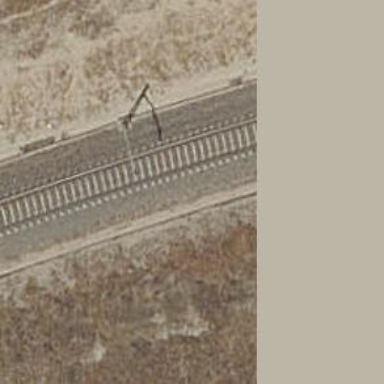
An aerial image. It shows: Railway track with contact lines for electrification.